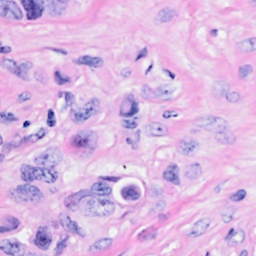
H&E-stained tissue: Breast